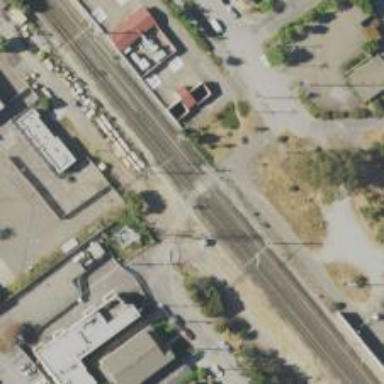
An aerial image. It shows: Railway crossing.